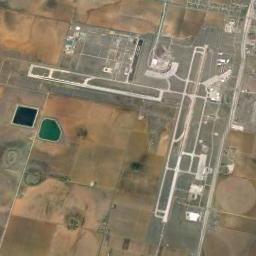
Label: airport